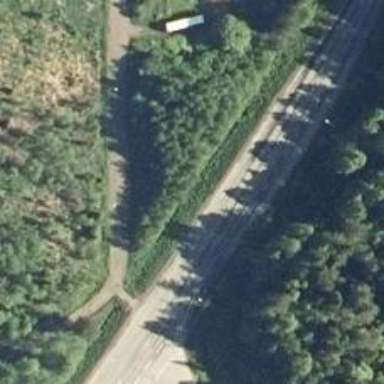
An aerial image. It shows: Cycleway.